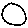
Label: circle